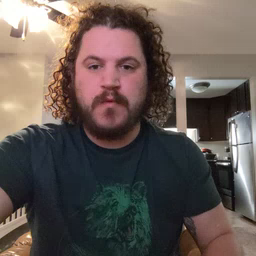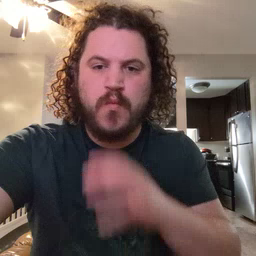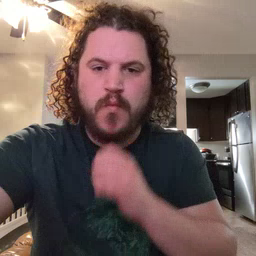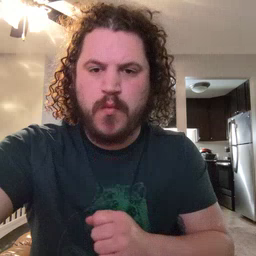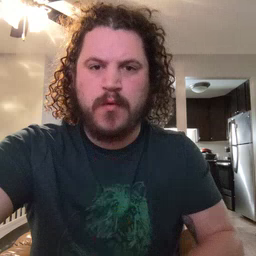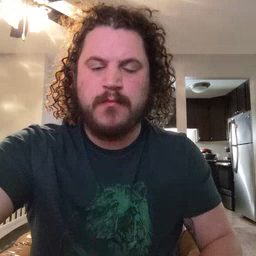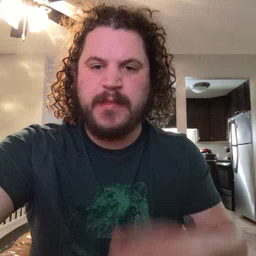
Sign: old